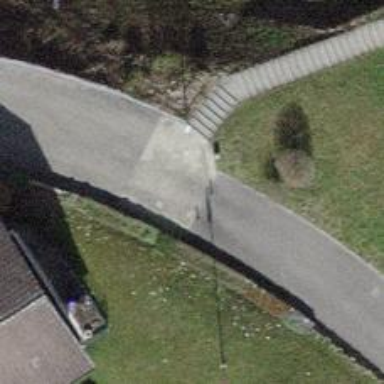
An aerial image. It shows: Bollard.